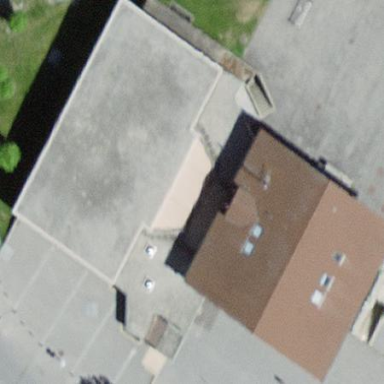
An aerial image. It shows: School building.